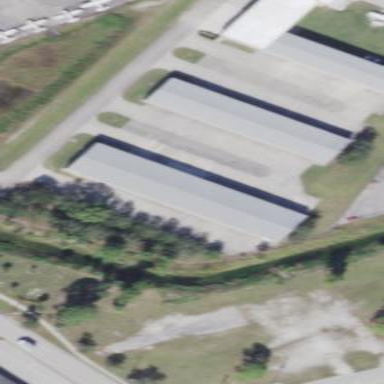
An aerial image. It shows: Hangar building at airport.